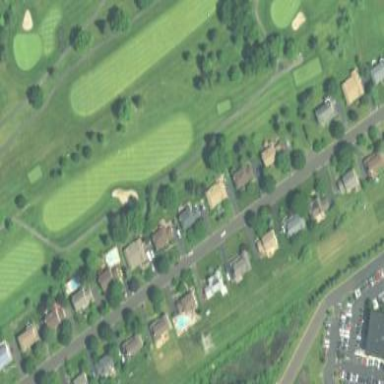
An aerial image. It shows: Golf fairway surrounded by grass.